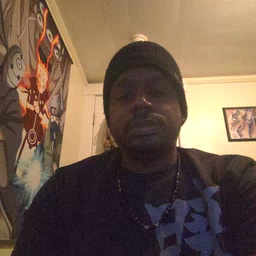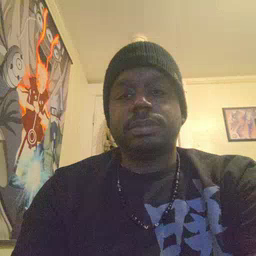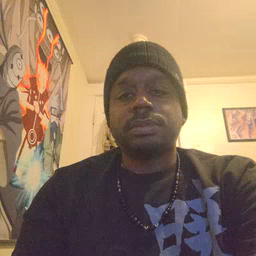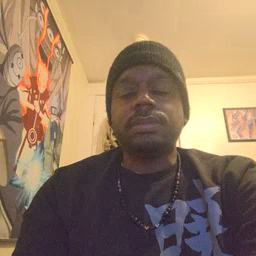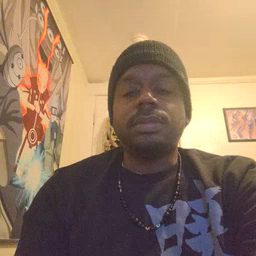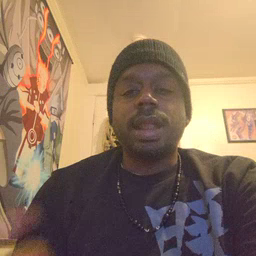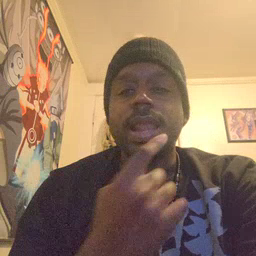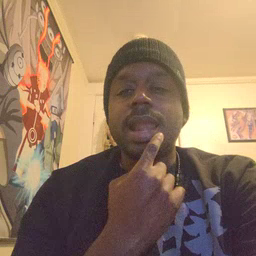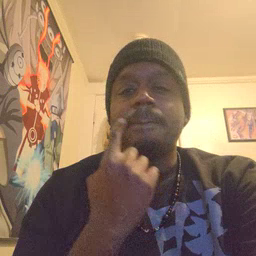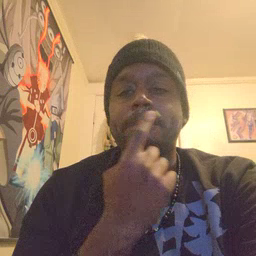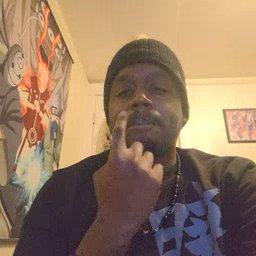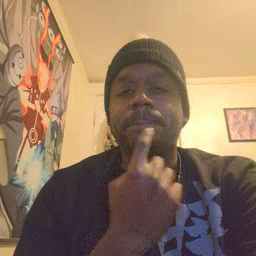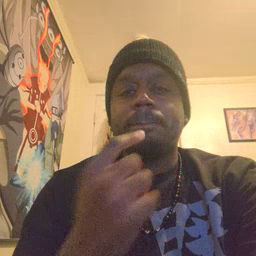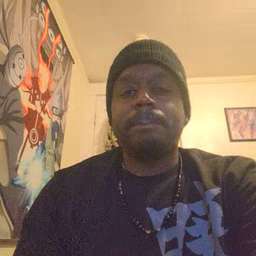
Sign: lips